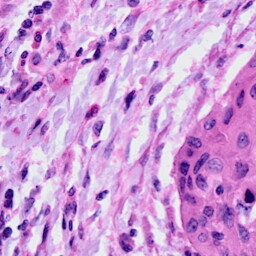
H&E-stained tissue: Cervix